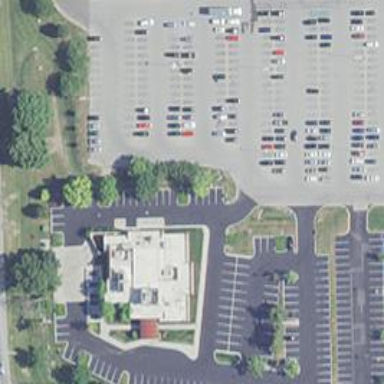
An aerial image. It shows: Parking area with asphalt surface.